Question: I'm trying to plot the strength increase over the connection length. In the example below, random data similar to what I expect is created, for which a fit is made.
The problem is that I would like to identify the prediction level of every length (every x value), not the prediction level of the entire data set. As one can see in the figure, there results is lot less scattered for low x values than the higher.
Can anyone possible give me a hint in how to create this typ of graph (where the prediction lines is growing away from the fit)?
'''
%Generate random data
xVec = 0:0.001:1;
Distr = makedist('Normal','mu',10,'sigma',1);
for i=1:length(xVec)
yVec(i) = sqrt(xVec(i))*random(Distr);
end
%Create fit and prediction interval
FitVec = fit(xVec',yVec','poly4');
pRvecConf = predint(FitVec,xVec,0.95,'observation','off');
%Plot
plot(FitVec,xVec,yVec)
hold on
plot(xVec,pRvecConf,'m--')
legend('Data','Fitted curve','Confidence','Location','se')
xlabel('Length')
ylabel('Strength')
'''
See the following example plot:

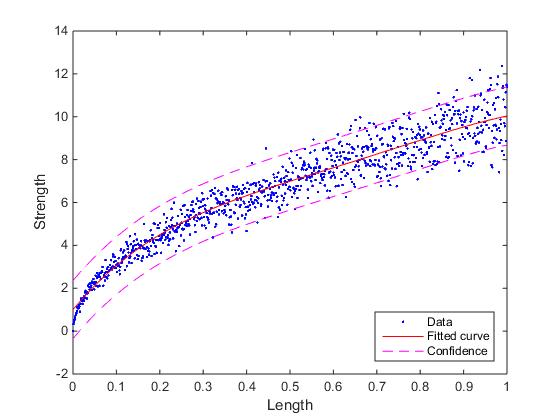
Answer: Since the yVec was generated by weighting the random distribution with sqrt(xVec), you actually changed the variance of the random variable for each x value by xVec (the square of sqrt(xVec)). What you can do is to re-calculate the confidence interval by weighting the original ones with xVec. Here are some codes based on yours,
'''
%Generate random data
xVec = 0:0.001:1;
Distr = makedist('Normal','mu',10,'sigma',1);
for i=1:length(xVec)
yVec(i) = sqrt(xVec(i))*random(Distr);
end
%Create fit and confidence interval
FitVec = fit(xVec',yVec','poly4')
pRvecConf = predint(FitVec,xVec,0.95,'observation','off');
%get the fitting values
fitY=feval(FitVec,xVec);
%multiply the confidence interval with sqrt(xVec(i)).^2
ci=(fitY-pRvecConf(:,1)).*xVec';
%get the weighted confidence interval
Conf_new=[fitY-ci,fitY+ci];
%Plot
plot(FitVec,xVec,yVec)
hold on
plot(xVec,Conf_new,'m--')
legend('Data','Fitted curve','Confidence','Location','se')
xlabel('Length')
ylabel('Strength')
'''
The result should look like this: